Aerial crown-view tile of a tropical tree (Barro Colorado Island, Panama), acquired 20240918:
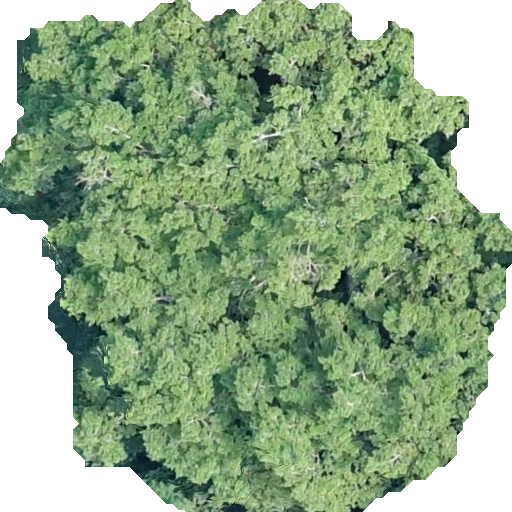
Species: Brosimum alicastrum
GBIF accepted scientific name: Brosimum alicastrum
Crown area: 320.325 m²